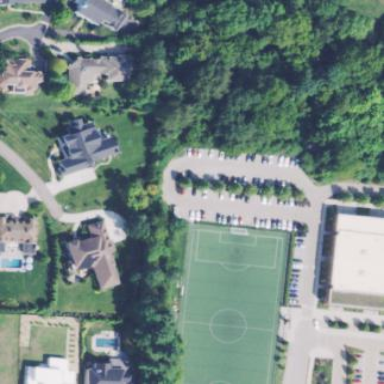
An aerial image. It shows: Soccer pitch designated for leisure and sports activities.